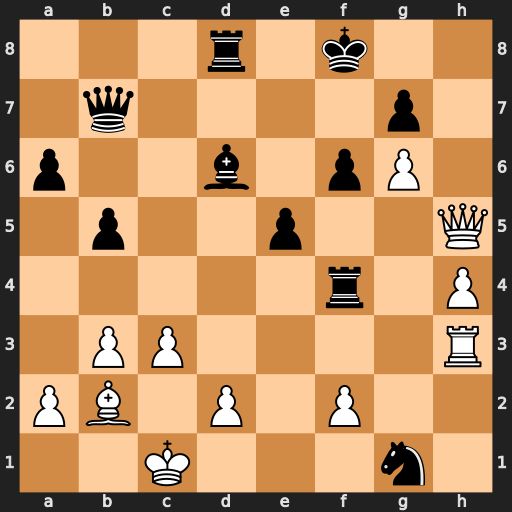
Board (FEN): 3r1k2/1q4p1/p2b1pP1/1p2p2Q/5r1P/1PP4R/PB1P1P2/2K3n1
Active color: w
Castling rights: -
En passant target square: -
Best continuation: Qh8+ Ke7 Qxg7+ Ke6 Qxb7